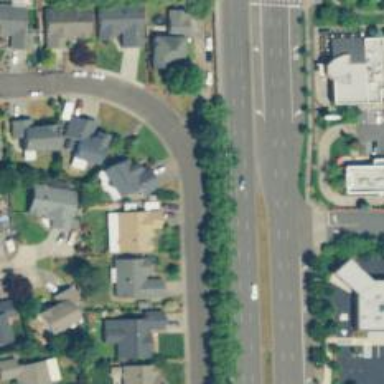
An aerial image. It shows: Residential road with sidewalk on the left side.